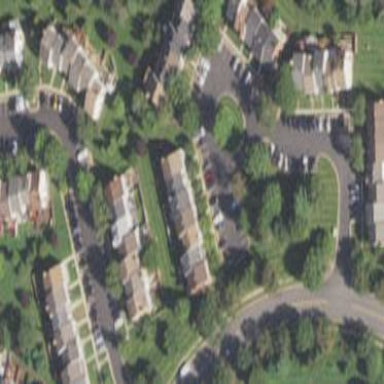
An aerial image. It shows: Residential area covered with grass.